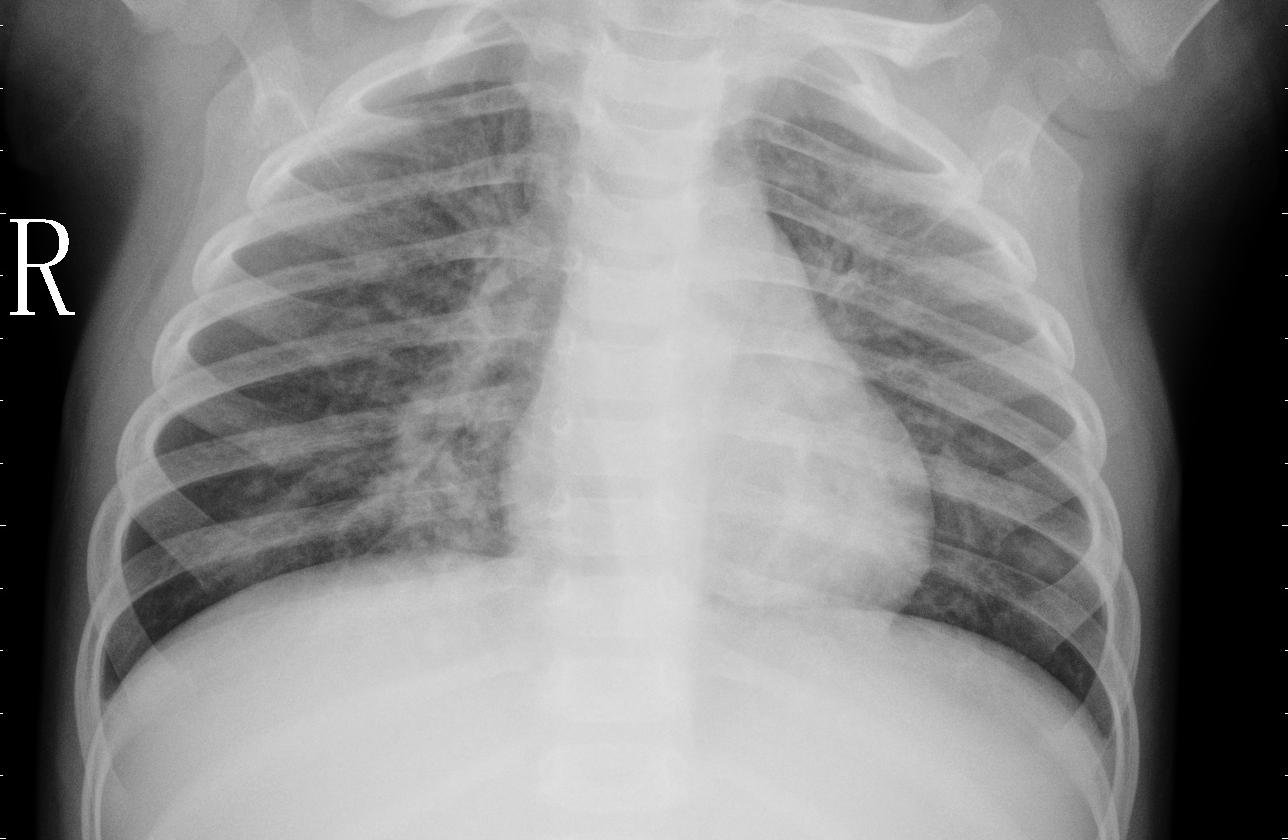
Diagnosis: PNEUMONIA